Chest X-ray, PA view. Patient: 25 years old, sex F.
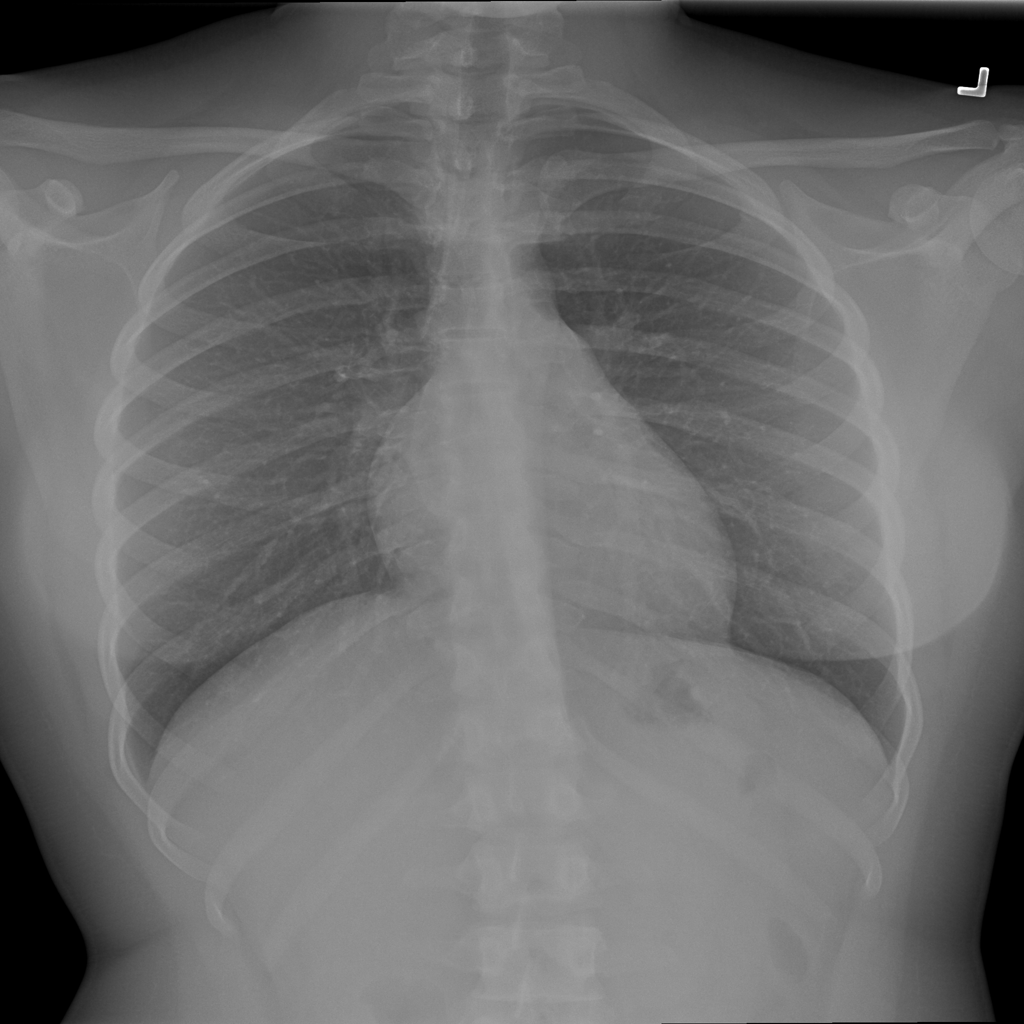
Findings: No Finding